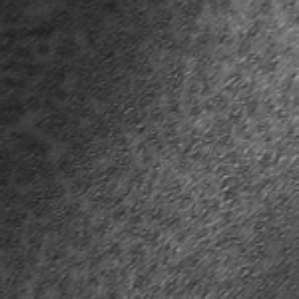
Label: frost